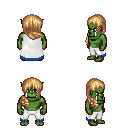
a pixel art fantasy rpg character, male body template, orc, green skin, white trimmed cape, white pants, light blonde right-swept hairstyle, four views (front, back, left, right), 2x2 character sprite sheet, small pixel art, hard edges, no anti-aliasing